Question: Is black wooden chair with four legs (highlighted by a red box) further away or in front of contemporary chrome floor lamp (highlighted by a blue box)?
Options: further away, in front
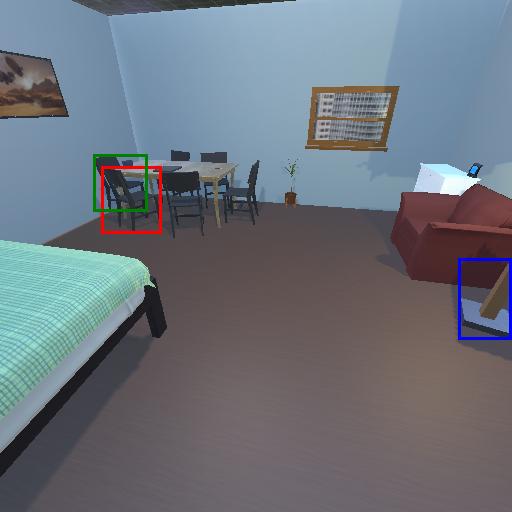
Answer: further away